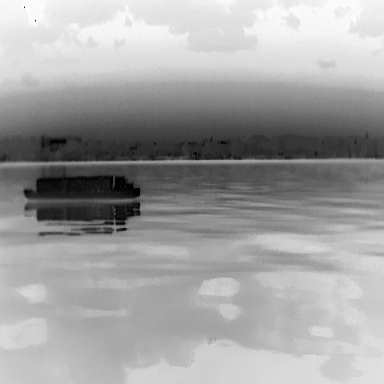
There is a fishing_boat in the infrared image.